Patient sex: M
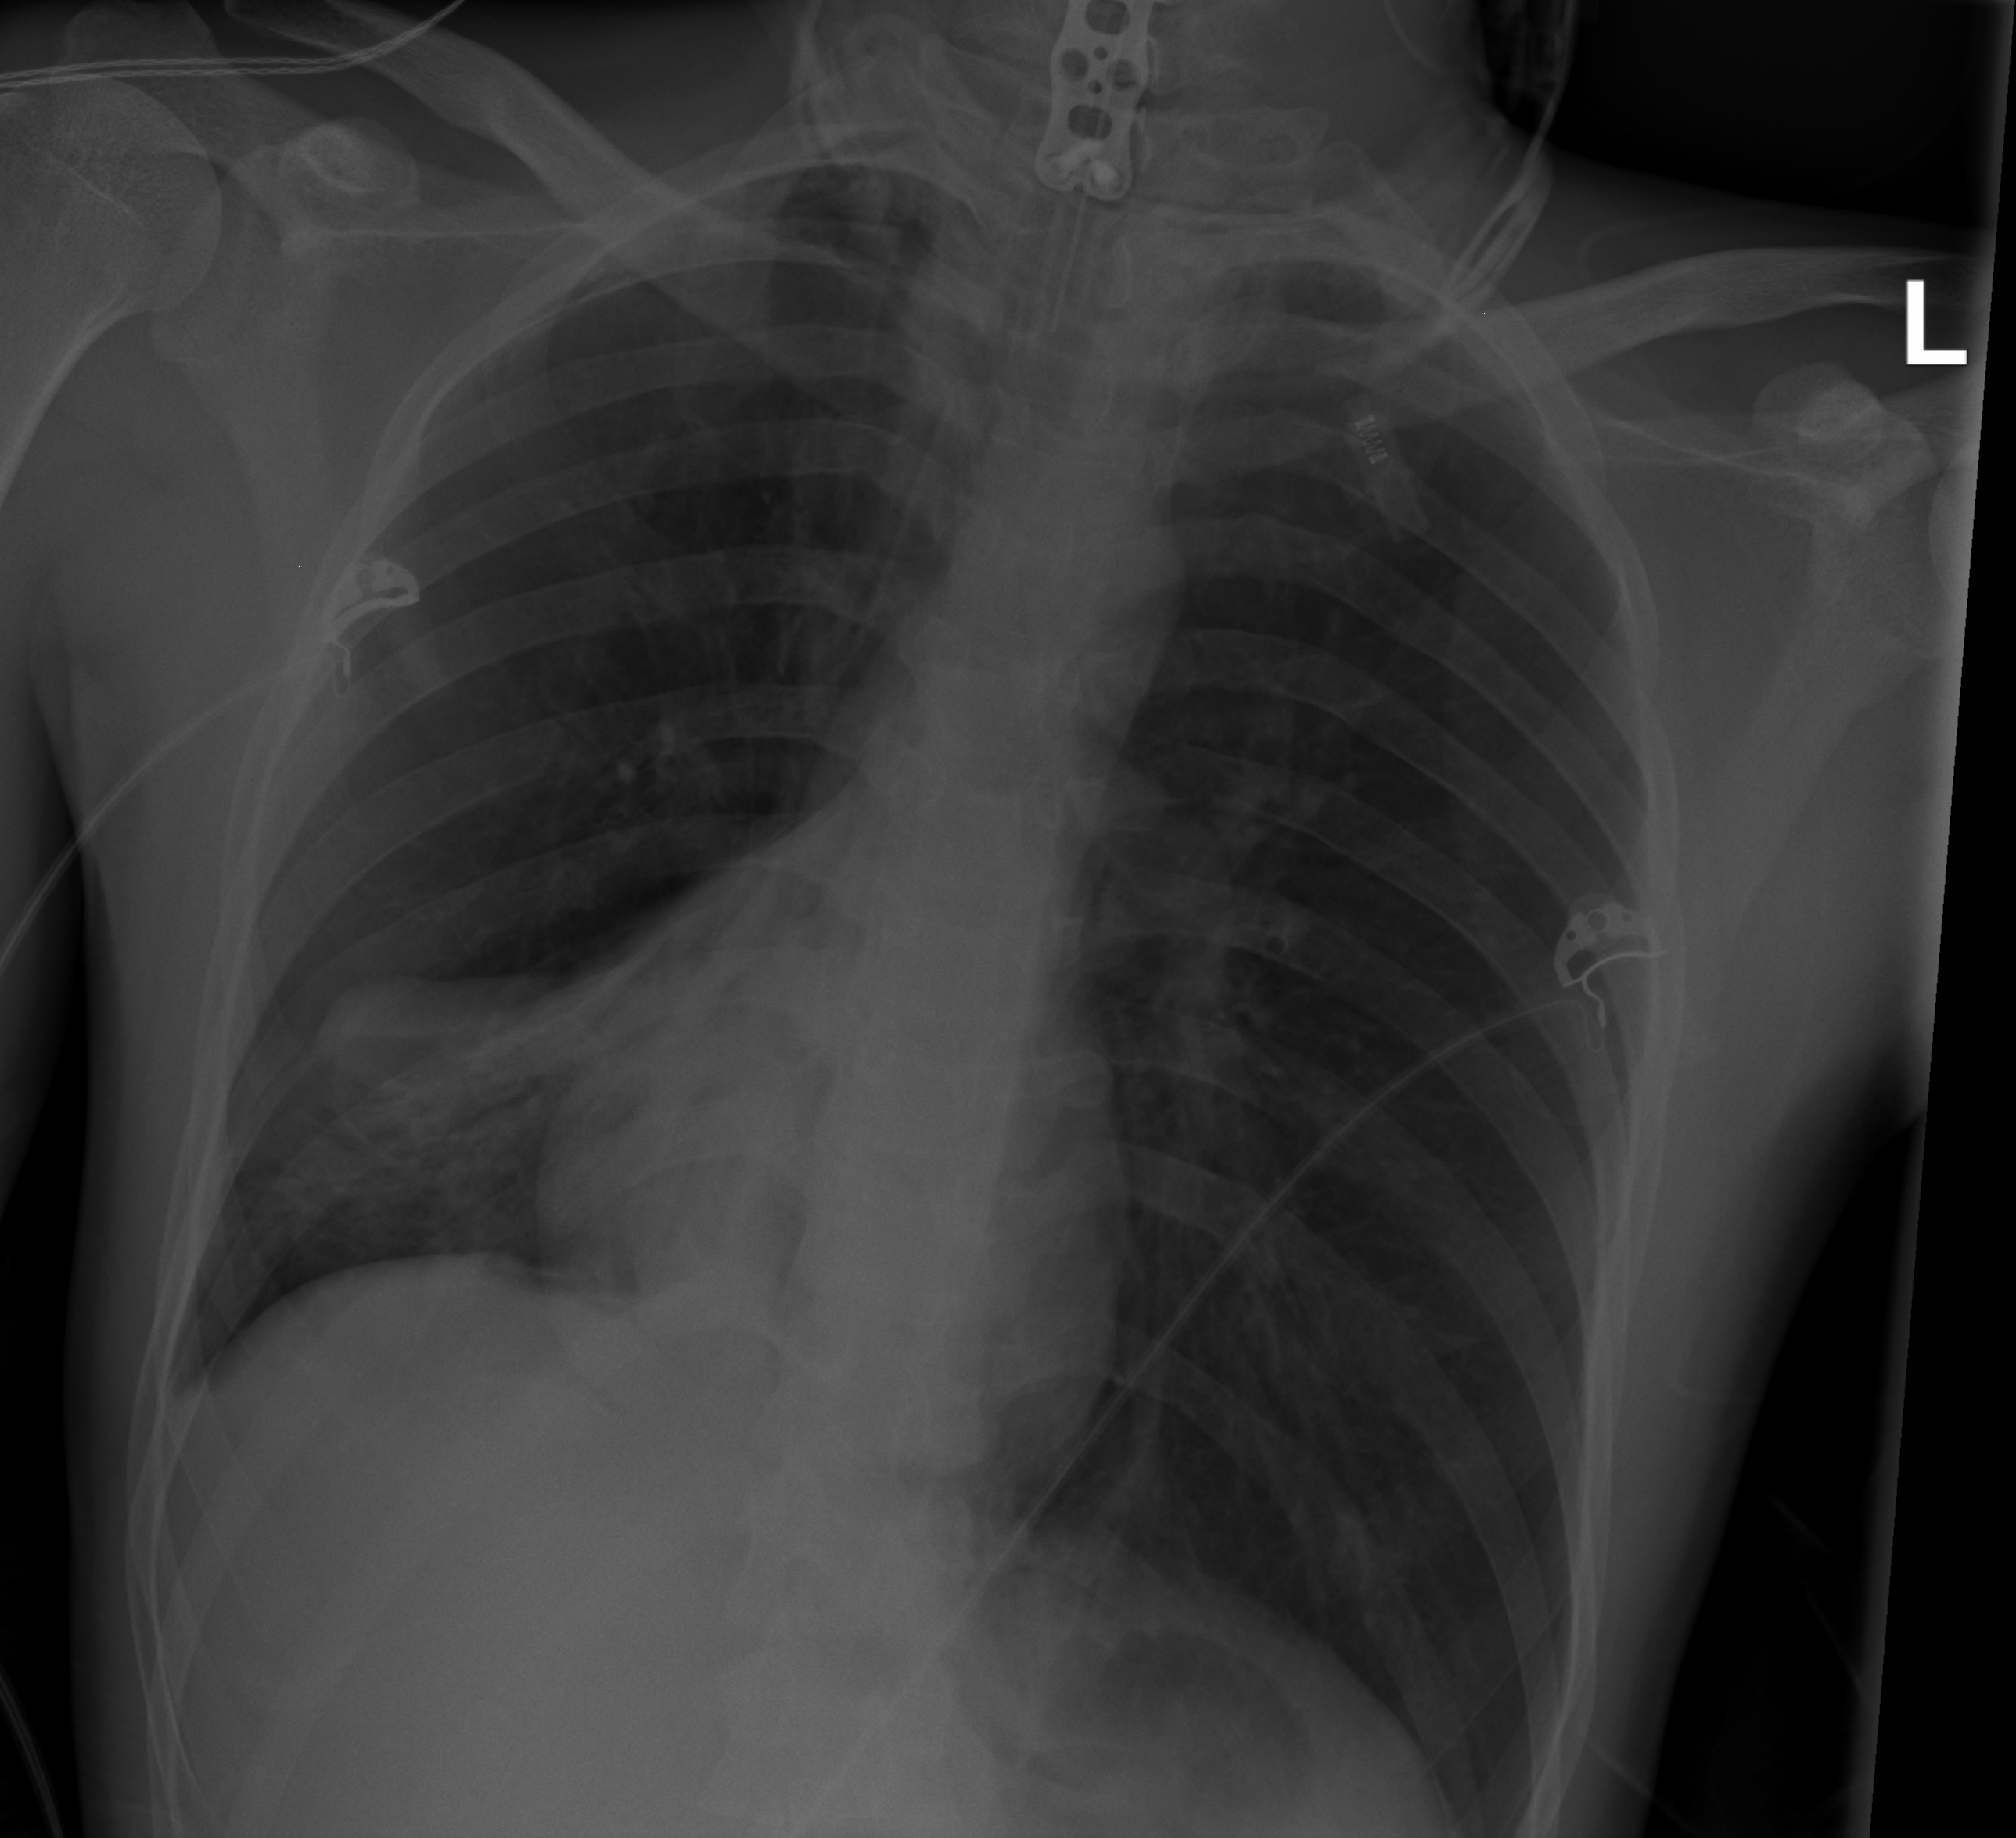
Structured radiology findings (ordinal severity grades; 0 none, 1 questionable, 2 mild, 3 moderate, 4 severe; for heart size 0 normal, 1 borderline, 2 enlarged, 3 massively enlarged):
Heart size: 0
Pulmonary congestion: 0
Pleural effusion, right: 1
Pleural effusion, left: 0
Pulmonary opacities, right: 2
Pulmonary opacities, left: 1
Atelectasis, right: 2
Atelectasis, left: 0